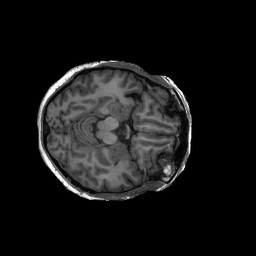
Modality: T1w
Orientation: axial
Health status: ill
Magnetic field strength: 3 T